【题型】解答题　【知识点】解析几何　【难度】medium
在平面直角坐标系 $xOy$ 中，已知抛物线 $C: y^2=4x$ 的焦点为 $F$ ，点 $A(x_A, y_A)$ \\
是抛物线 $C$ 上的一点.

(1)若 $|AF|=4$ 求点 $A$ 的坐标;

(2)已知 $T(t, 0)$ 是 $x$ 轴上的点，若线段 $AT$ 的最小值为 4，求实数 $t$ 的值;

(3)如图，已知 $y_A=2$ ，点 $M,N$ 在抛物线 $C$ 上，满足 $AM \perp AN$，作 $AD \perp MN$ ，$D$为垂足. 问：是否存在定\\
定点 $Q$，使得 $|DQ|$ 为定值? 若存在，求出点 $Q$ 坐标以及 $|DQ|$ 的值； 若不存在，说明理由.
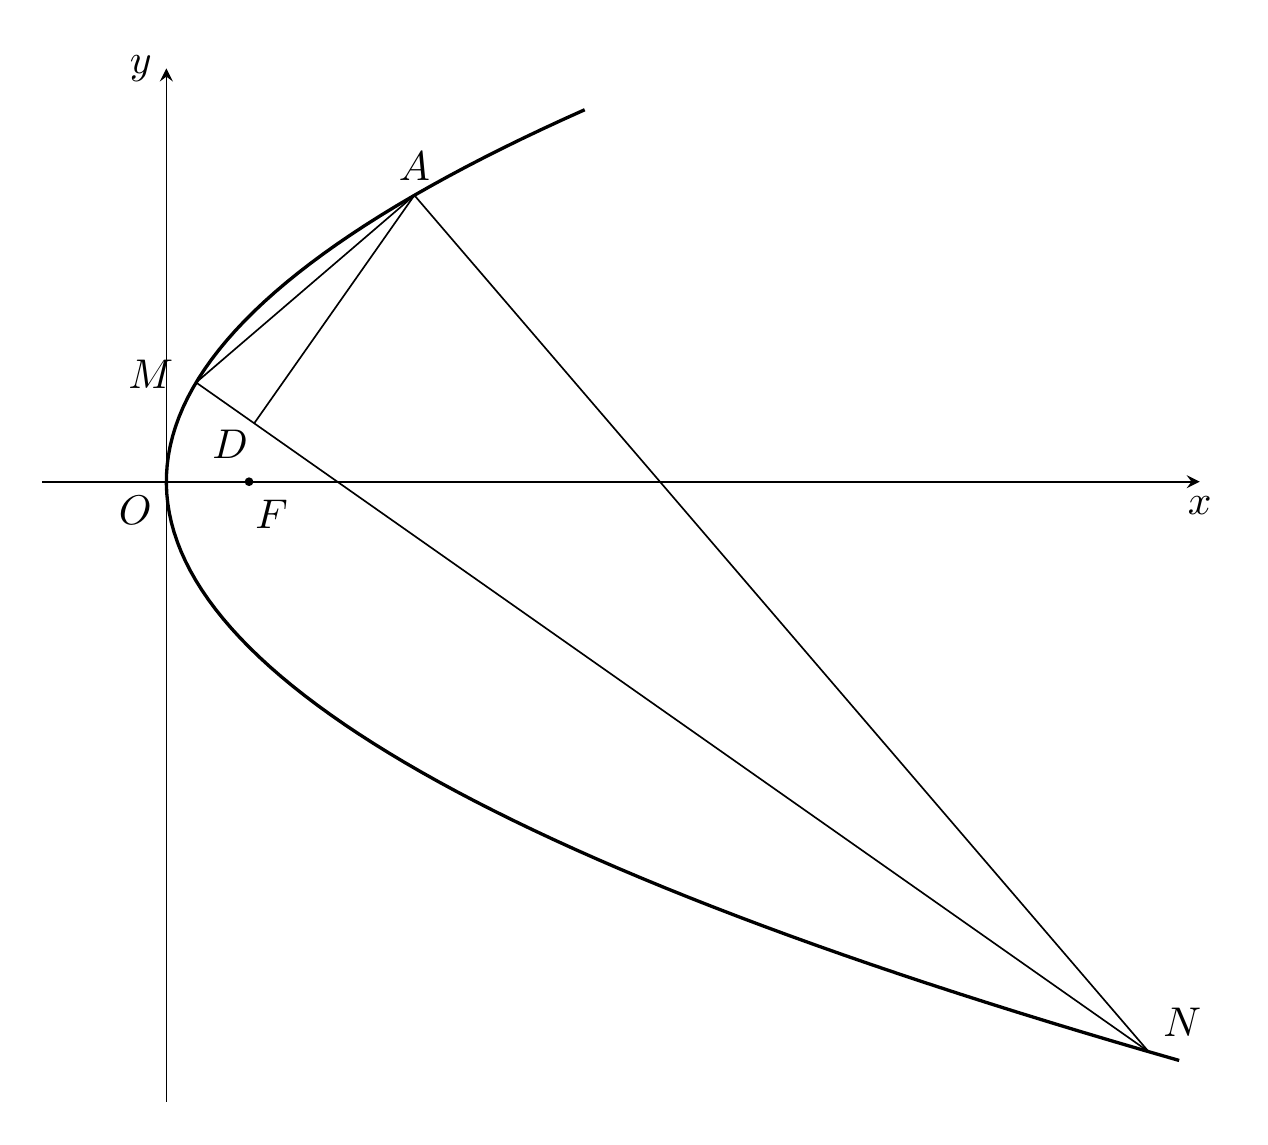
【解答】
【答案】(1)$A(3, 2\sqrt{3}), A(3, -2\sqrt{3})$

(2)答案见解析

(3)存在，$Q(3, 0), 2\sqrt{2}$

【知识点】数量积的坐标表示、抛物线的焦半径公式、求直线与抛物线相交所得弦的弦长、根据韦达定理\\
求参数

【分析】(1) 根据焦半径公式可得 $x_A=3$ ，即可代入抛物线方程中求解，

(2) 根据两点距离公式结合换元法可得 $AT=\sqrt{\dfrac{1}{16}m^2+\left(1-\dfrac{t}{2}\right)m+t^2}$ ，即可分类讨论求解最小值，

(3) 根据向量垂直的坐标运算，代入韦达定理化简可得 $n^2-4t^2-2n-4n-8t+5=(n+2t-1)(n-2t-5)=0$ ，

即可求解直线 $MN$ 过定点 $B(5,-2)$ ，利用垂直可得 $|DQ|=\dfrac{|AB|}{2}=2\sqrt{2}$ .

【详解】(1) 由抛物线的性质可知， $F(1,0)$ ，准线方程为 $x=-1$ .

所以 $x_A+1=|AF|=4 \Rightarrow x_A=3$ ，代入抛物线 $y^2=4x$ ， $y_A^2=3 \times 4=12 \Rightarrow y_A=\pm 2\sqrt{3}$

$\therefore A(3, 2\sqrt{3}), A(3, -2\sqrt{3})$

(2) 设 $A\left(\dfrac{y_0^2}{4}, y_0\right), T(t, 0) AT=\sqrt{\left(\dfrac{y_0^2}{4}-t\right)^2+y_0^2}=\sqrt{\dfrac{y_0^4}{16}+\left(1-\dfrac{t}{2}\right)y_0^2+t^2}$

令 $m=y_0^2(m \ge 0)$ ， $AT=\sqrt{\dfrac{1}{16}m^2+\left(1-\dfrac{t}{2}\right)m+t^2}$ ，对称轴为 $m=-8+4t$ ，

当 $-8+4t \le 0$ ，即 $t \le 2$ ，当 $m=0$ 时取最小值， $AT_{\min}=\sqrt{t^2}=4 \Rightarrow t=\pm 4$ ，

当 $-8+4t>0$ ，即 $t>2$ ，当 $m=4t-8$ 时取最小值， $AT_{\min}=\sqrt{\dfrac{4 \times \dfrac{1}{16}t^2-\left(1-\dfrac{1}{2}t\right)^2}{4 \times \dfrac{1}{16}}}=4 \Rightarrow t=5$ ，

(3) 设 $M(x_1, y_1), N(x_2, y_2), A(1, 2)$ ，

$\overrightarrow{AM}=(x_1-1, y_1-2), \overrightarrow{AN}=(x_2-1, y_2-2)$ ，又 $AM \perp AN$ ，

$\therefore (x_1-1)(x_2-1)+(y_1-2)(y_2-2)=x_1x_2-(x_1+x_2)+y_1y_2-2(y_1+y_2)+5=0$ ，

令直线 $MN: x=ty+n$ ，联立 $C: y^2=4x$ ，整理得 $y^2-4ty-4n=0$ ，

且 $\begin{cases} \Delta=16t^2+16n>0 \\ y_1+y_2=4t, y_1y_2=-4n \end{cases}$

则 $x_1+x_2=t(y_1+y_2)+2n=4t^2+2n, x_1x_2=t^2y_1y_2+tn(y_1+y_2)+n^2=n^2$

代入（1）式得: $n^2-4t^2-2n-4n-8t+5=(n+2t-1)(n-2t-5)=0$

当 $n=1-2t$ 时， $l_{MN}: x=t(y-2)+1$ 过定点 $(1, 2)$ 与 $A$ 重合，不符;

当 $n=5+2t$ 时， $l_{MN}: x=t(y+2)+5$ 过定点 $(5, -2)$ ，

$\therefore$ 直线 $MN$ 过定点 $B(5, -2)$

又 $AD \perp MN$ ，故 $D$ 在以 $AB$ 为直径的圆上，

而 $AB$ 中点为 $Q(3, 0)$ ，即 $|DQ|=\dfrac{|AB|}{2}=2\sqrt{2}$ 为定值.

【点睛】圆锥曲线中取值范围问题的五种求解策略:

(1) 利用圆锥曲线的几何性质或判别式构造不等关系，从而确定参数的取值范围;

(2) 利用已知参数的范围，求新的参数的范围，解这类问题的核心是建立两个参数之间的等量关系;

(3) 利用隐含的不等关系建立不等式，从而求出参数的取值范围;

(4) 利用已知的不等关系建立不等式，从而求出参数的取值范围;

(5) 利用求函数值域的方法将待求量表示为其他变量的函数，求其值域，从而确定参数的取值范围.